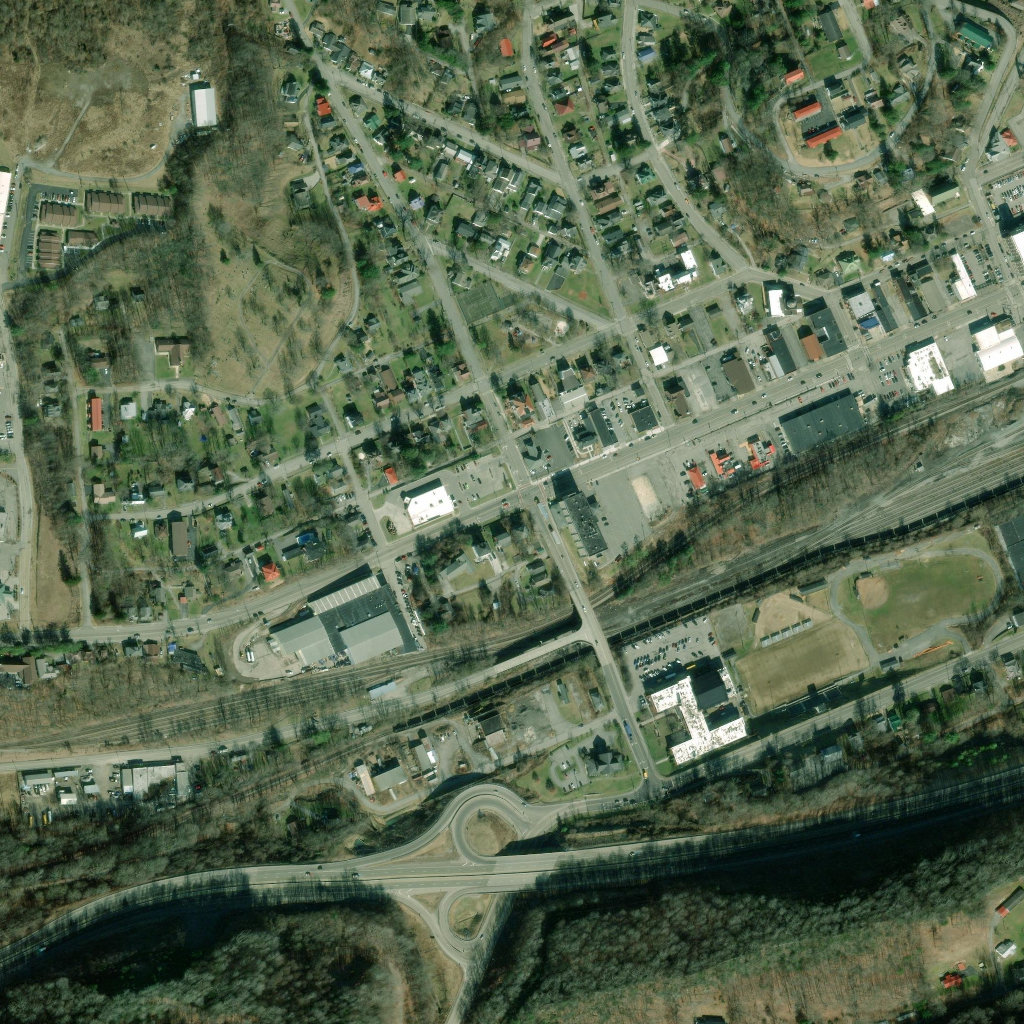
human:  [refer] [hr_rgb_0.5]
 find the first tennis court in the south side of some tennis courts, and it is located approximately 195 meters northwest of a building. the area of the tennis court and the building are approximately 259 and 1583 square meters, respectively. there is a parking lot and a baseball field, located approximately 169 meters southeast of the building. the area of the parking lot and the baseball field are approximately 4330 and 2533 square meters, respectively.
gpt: <box>[[45, 29, 48, 31, 0]]</box>